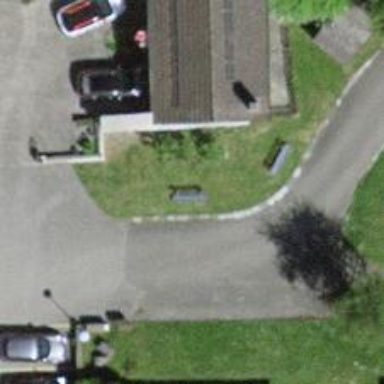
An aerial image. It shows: Bench for seating.